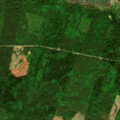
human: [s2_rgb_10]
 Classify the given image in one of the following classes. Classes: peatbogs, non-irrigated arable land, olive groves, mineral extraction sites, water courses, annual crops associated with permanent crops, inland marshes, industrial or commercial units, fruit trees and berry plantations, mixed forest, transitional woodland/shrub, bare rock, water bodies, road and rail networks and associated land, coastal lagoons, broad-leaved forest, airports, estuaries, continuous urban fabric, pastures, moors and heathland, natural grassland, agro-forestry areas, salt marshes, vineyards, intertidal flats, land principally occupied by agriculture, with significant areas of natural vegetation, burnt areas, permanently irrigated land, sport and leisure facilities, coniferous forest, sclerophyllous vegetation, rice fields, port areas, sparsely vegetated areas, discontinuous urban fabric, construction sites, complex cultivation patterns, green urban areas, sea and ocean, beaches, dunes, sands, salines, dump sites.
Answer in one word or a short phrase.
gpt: coniferous forest, mixed forest, sea and ocean